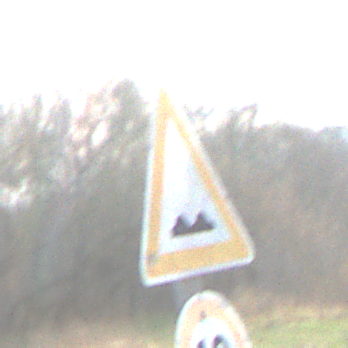
Verkehrszeichen: UnebeneFahrbahn
Zusatzzeichen unten: Geschwindigkeit10
Umgebung: Outdoor, Nature
Tageszeit: MorningAfternoon
Wetter: PartlyCloudy
Licht: Natural
Jahreszeit: NotSpecified
Kontrast: HighContrast